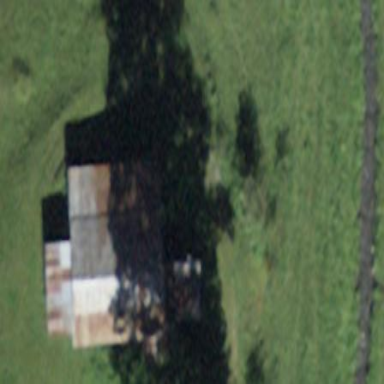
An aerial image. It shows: Rural barn.